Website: lowes
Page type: customer-info-address
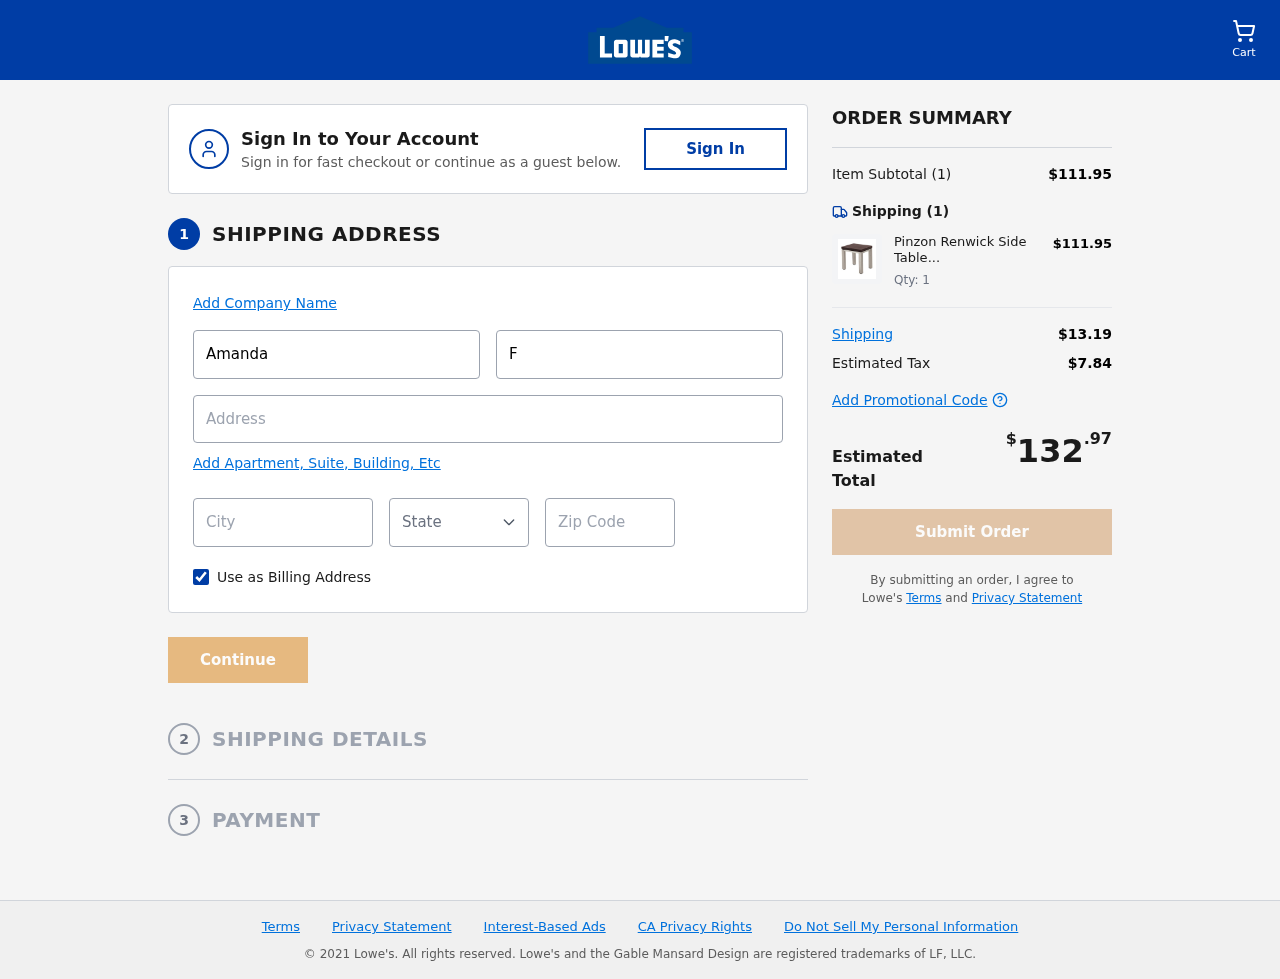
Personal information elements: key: PII_CITY
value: East Donald
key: PII_FIRSTNAME
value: Amanda
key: PII_LASTNAME
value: Frey
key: PII_POSTCODE
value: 53371
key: PII_STATE_ABBR
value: UT
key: PII_STREET
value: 545 Moore Groves Apt. 370
Product elements: key: PRODUCT1_NAME
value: Pinzon Renwick Side Table
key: PRODUCT1_PRICE
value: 111.95
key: PRODUCT1_QUANTITY
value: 1
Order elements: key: ORDER_NUM_ITEMS
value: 1
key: ORDER_SUBTOTAL
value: $111.95
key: ORDER_NUM_ITEMS2
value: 1
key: ORDER_SHIPPING_COST
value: $13.19
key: ORDER_TAX
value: $7.84
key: ORDER_TOTAL
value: $132.97